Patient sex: M
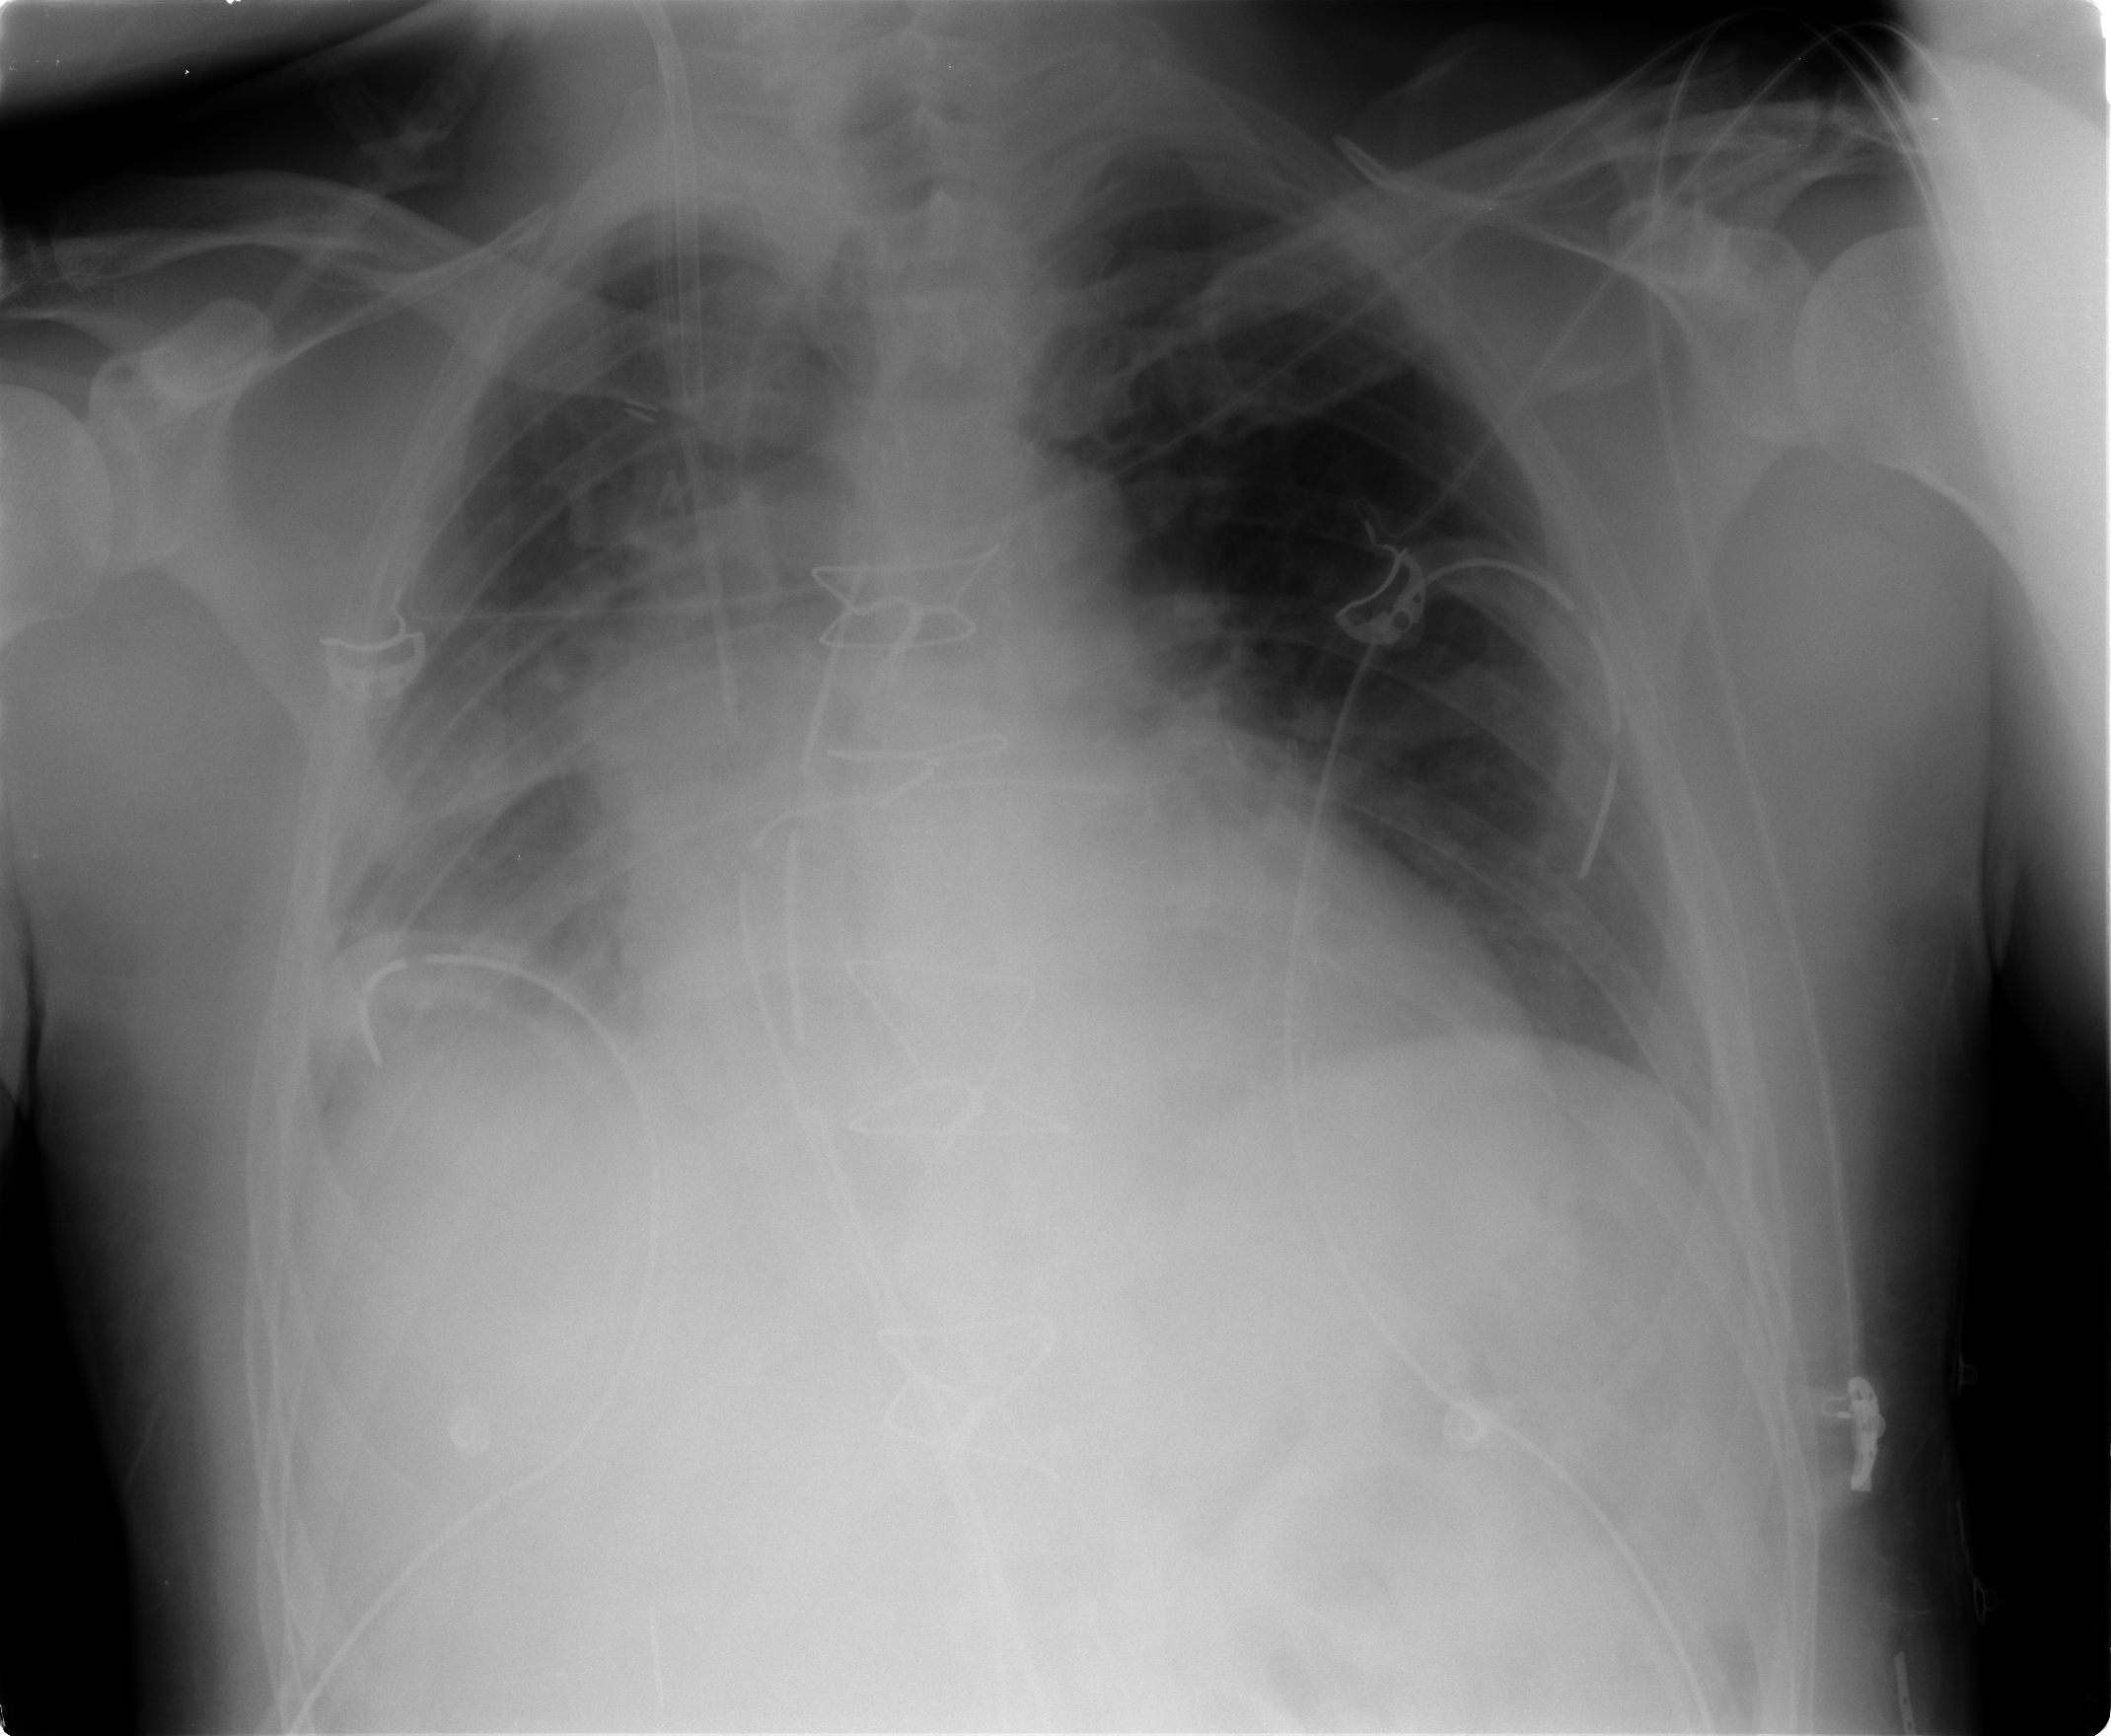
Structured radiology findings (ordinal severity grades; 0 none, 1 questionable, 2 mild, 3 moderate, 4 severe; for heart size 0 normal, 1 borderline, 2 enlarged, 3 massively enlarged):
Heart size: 2
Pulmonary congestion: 2
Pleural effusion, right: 2
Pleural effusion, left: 0
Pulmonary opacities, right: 2
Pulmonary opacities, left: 0
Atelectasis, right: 2
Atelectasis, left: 0